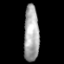
Tissue: lung
Cell type: Epithelial cells
Senescence score: 0.239
Nuclear area (px): 834
Mean DAPI intensity: 168.309